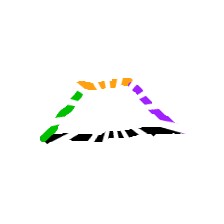
Shape: trapezoid